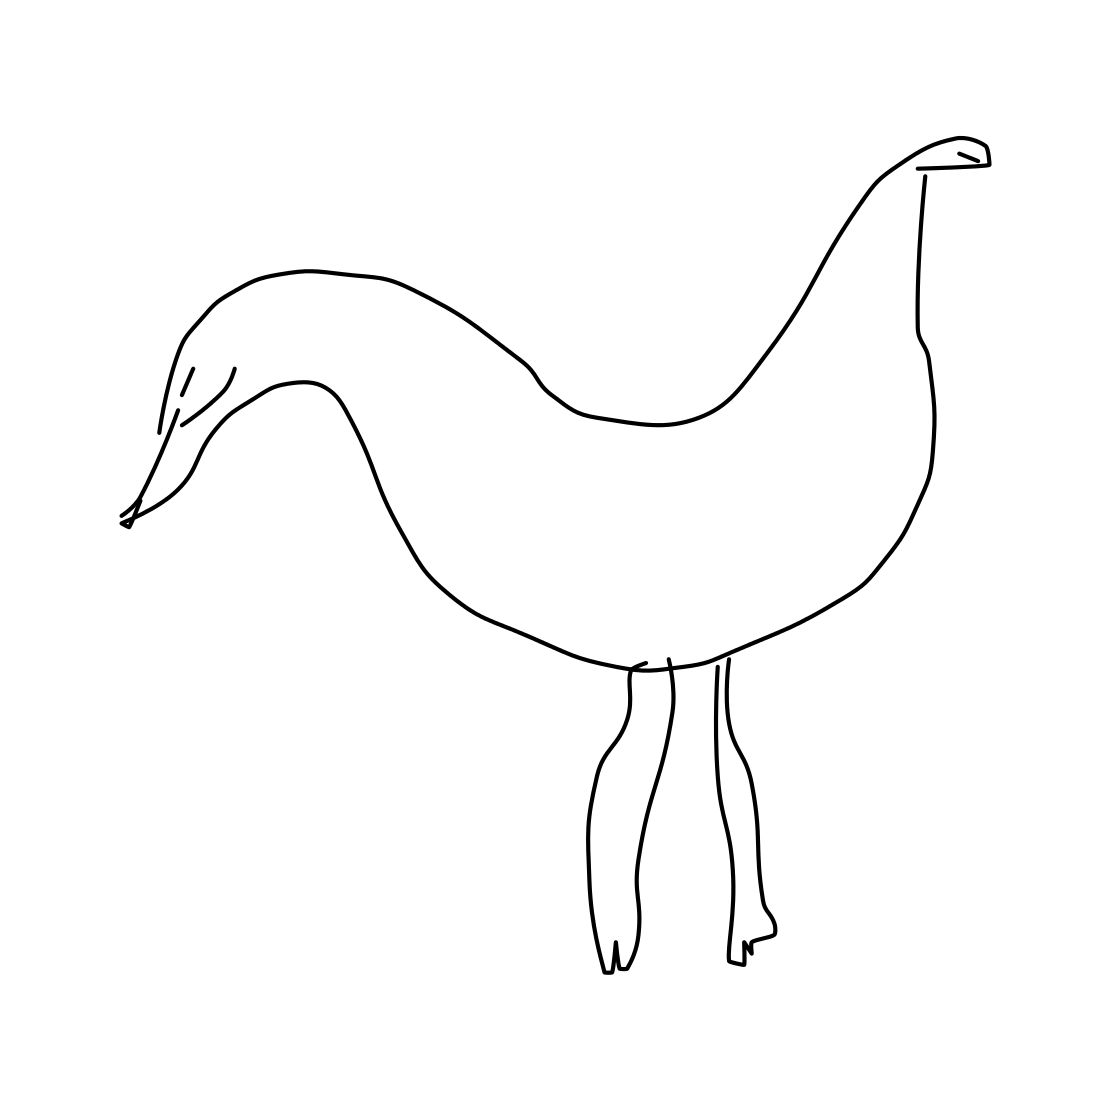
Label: rooster